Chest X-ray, PA view. Patient: 33 years old, sex M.
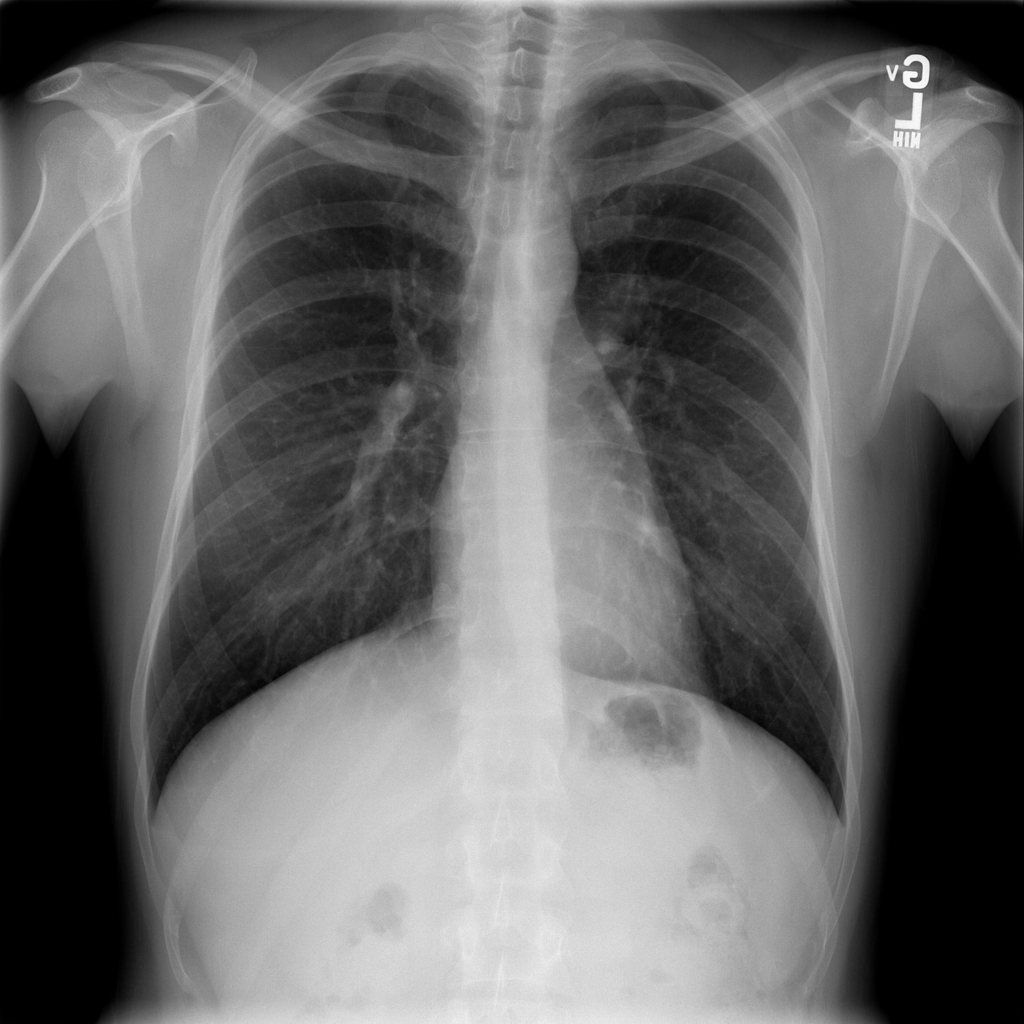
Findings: No Finding